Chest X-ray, AP view. Patient: 63 years old, sex F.
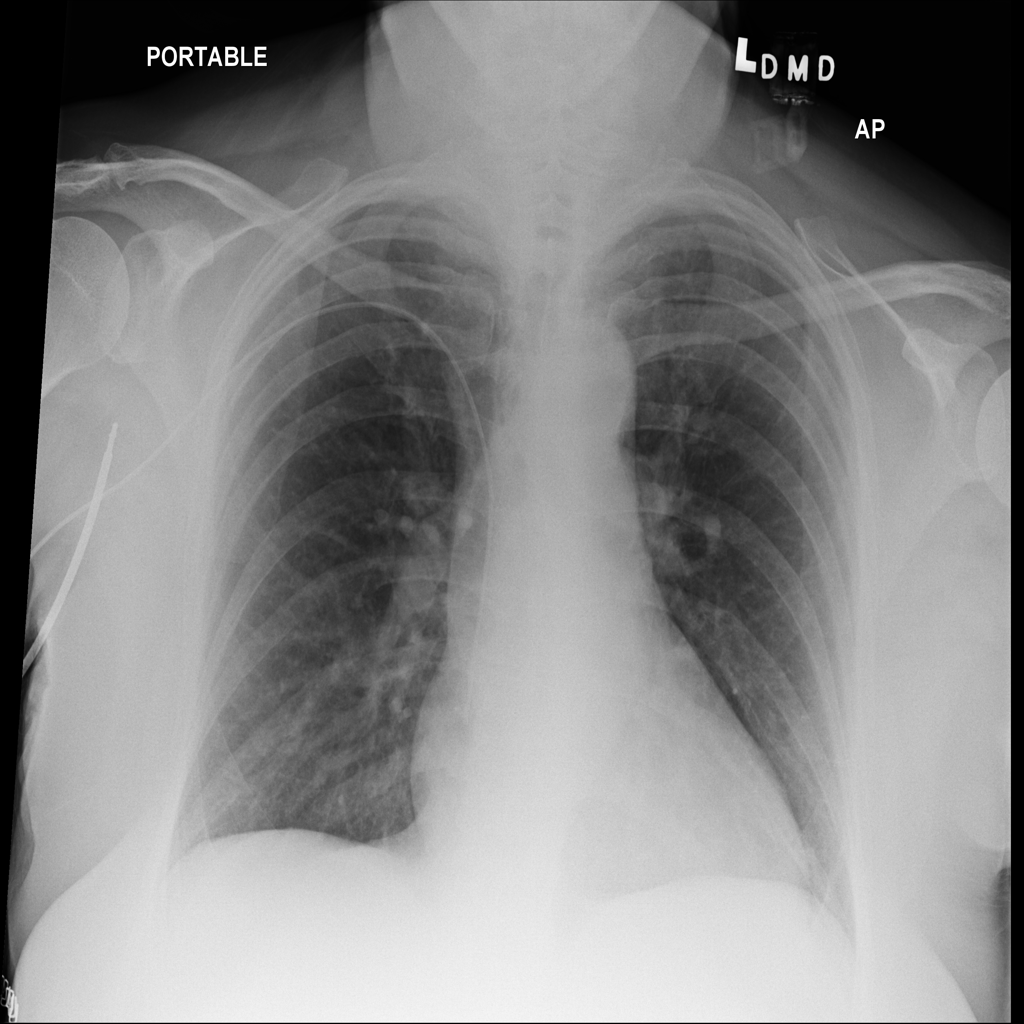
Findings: No Finding